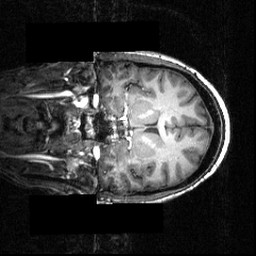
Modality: T1w
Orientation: coronal
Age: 25
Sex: male
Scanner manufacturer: siemens
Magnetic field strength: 3.951 T
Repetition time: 1.5 s
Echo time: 0.00335 s